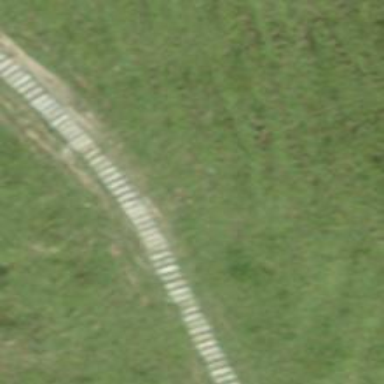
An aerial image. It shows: Gravel steps.